Interaction volume radius: 10 \u00c5
Interaction volume height: 30 \u00c5
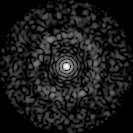
Disorder parameter: 0.829